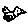
Label: bird